Interaction volume radius: 5 \u00c5
Interaction volume height: 20 \u00c5
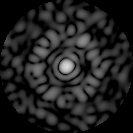
Disorder parameter: 0.8067